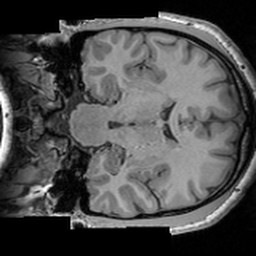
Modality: T1w
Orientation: coronal
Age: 28
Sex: male
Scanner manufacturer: siemens
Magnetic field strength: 3 T
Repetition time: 1.63 s
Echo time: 0.00311 s